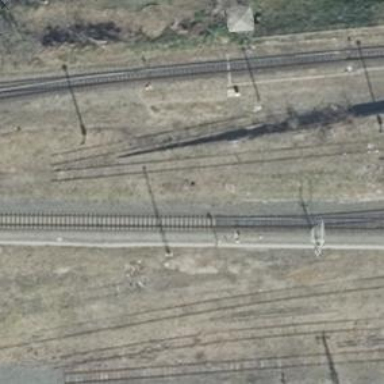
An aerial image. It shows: Railway switch.